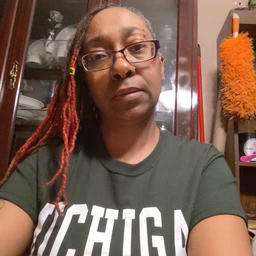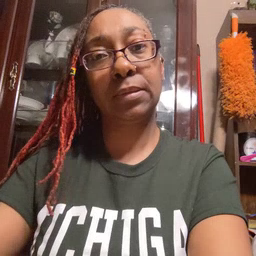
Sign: nap